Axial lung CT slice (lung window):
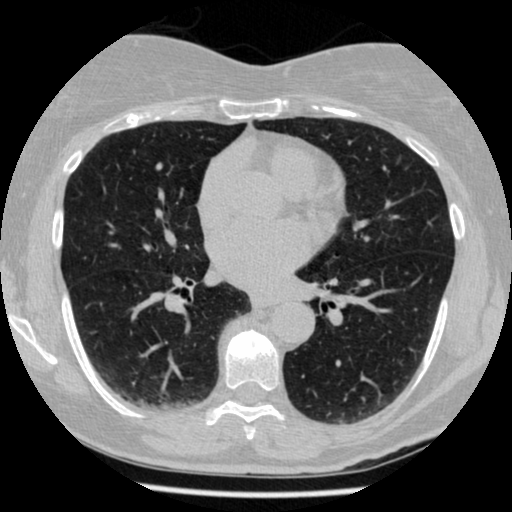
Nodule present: no